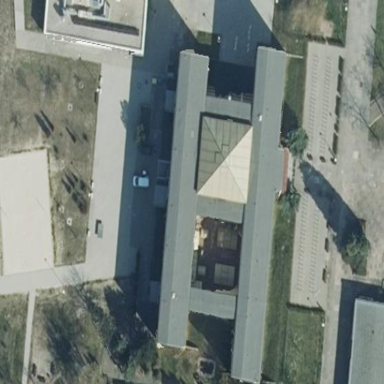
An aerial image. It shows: Gray school building with flat roof made of tar paper. The roof is oriented along the building.